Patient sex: F
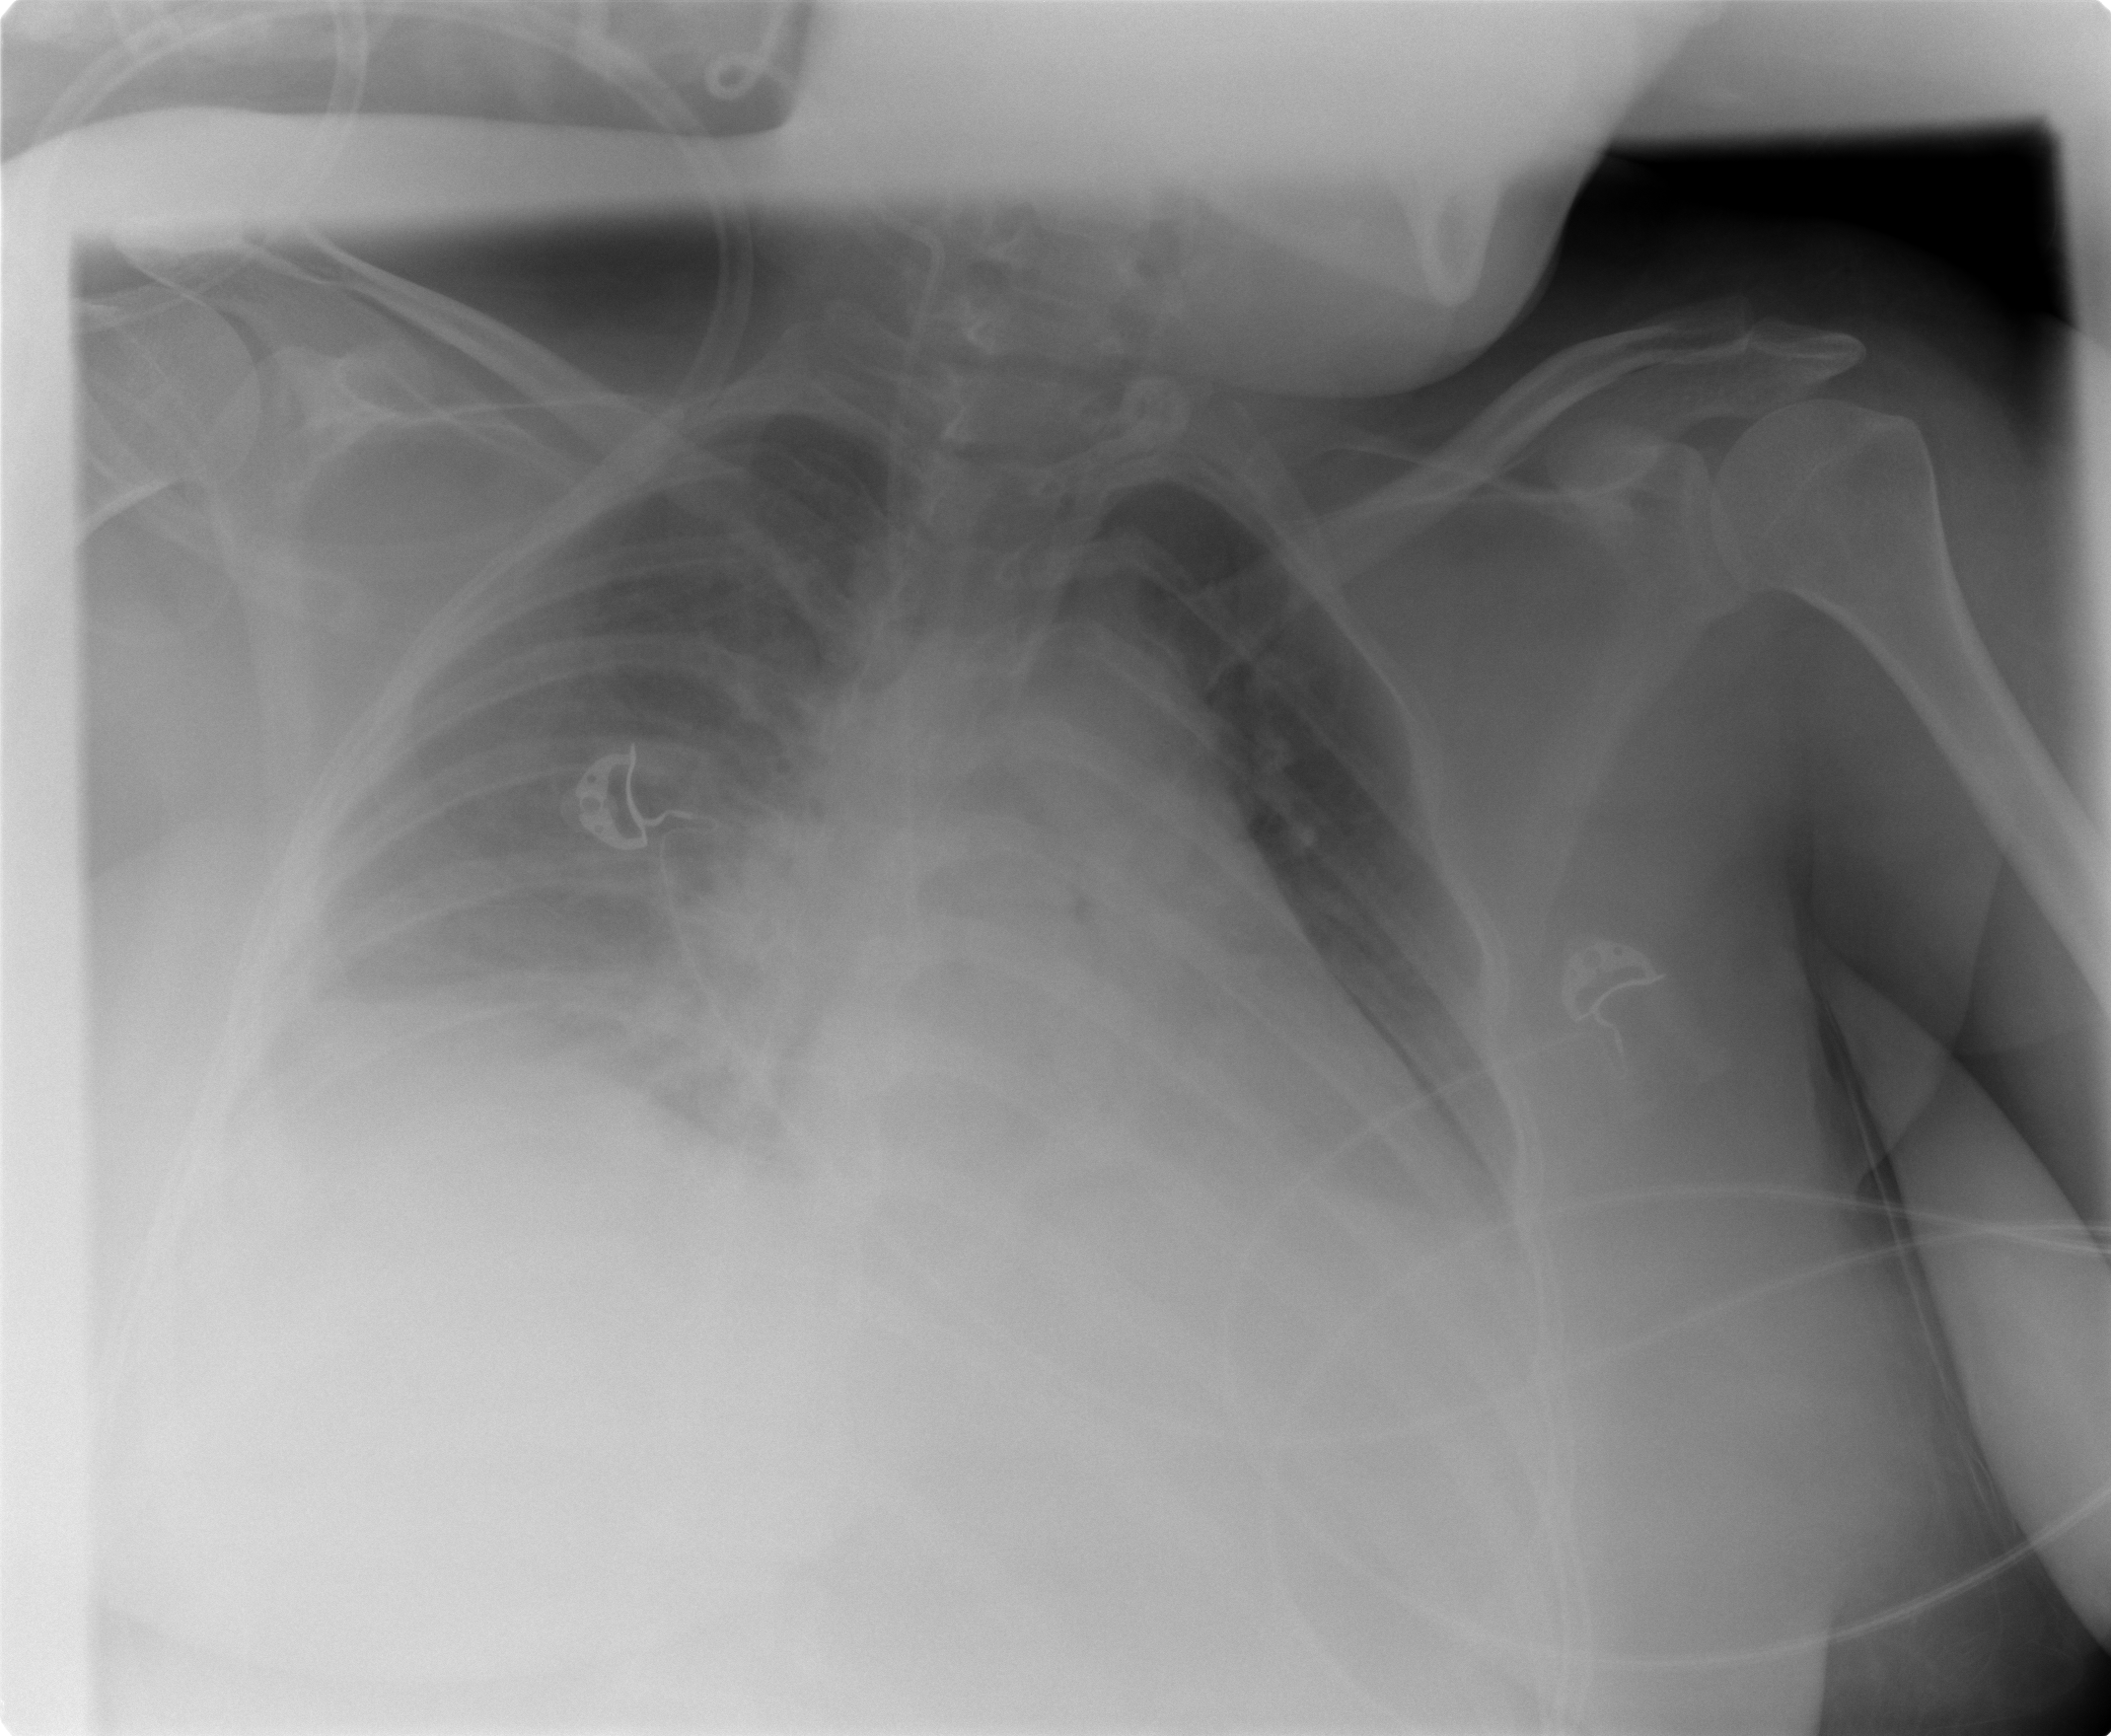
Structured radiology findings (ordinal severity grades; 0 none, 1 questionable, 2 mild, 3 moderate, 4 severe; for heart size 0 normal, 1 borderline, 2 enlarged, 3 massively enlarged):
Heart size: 1
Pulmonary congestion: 2
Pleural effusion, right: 0
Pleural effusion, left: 0
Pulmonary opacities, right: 1
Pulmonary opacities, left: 0
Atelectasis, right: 0
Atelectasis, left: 0